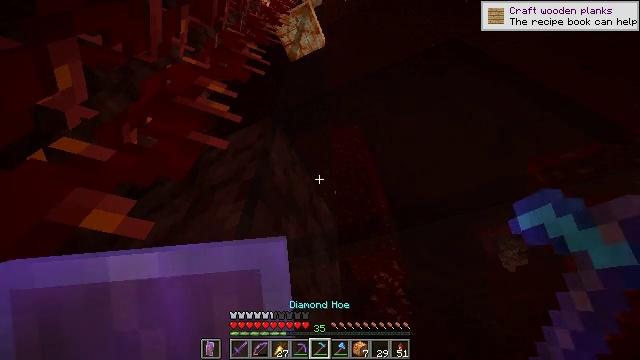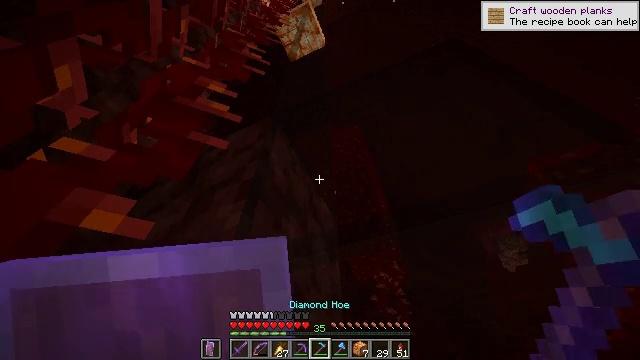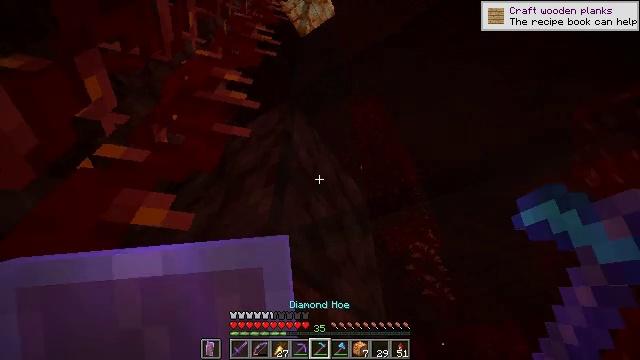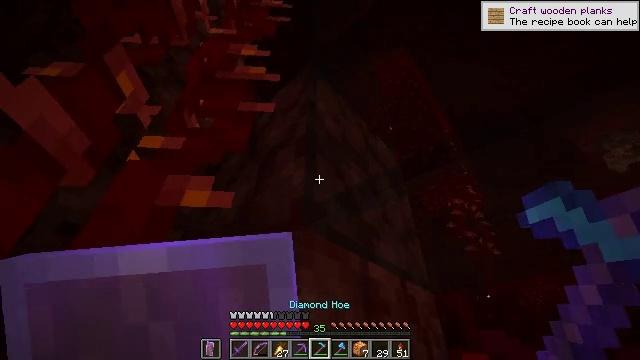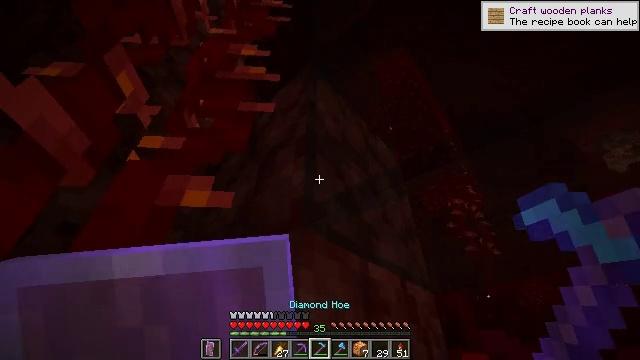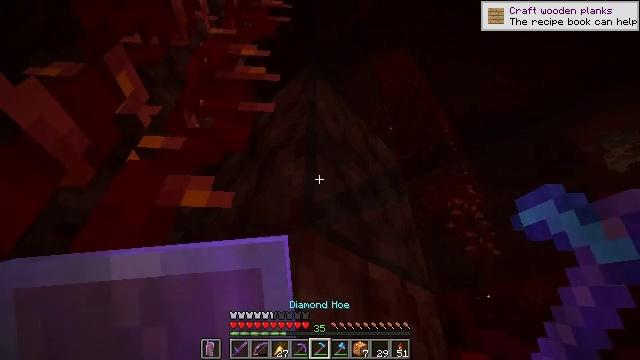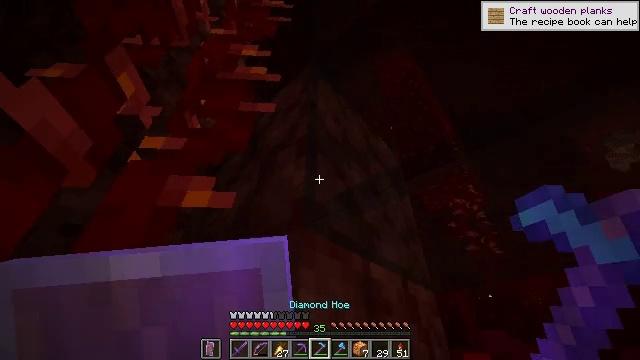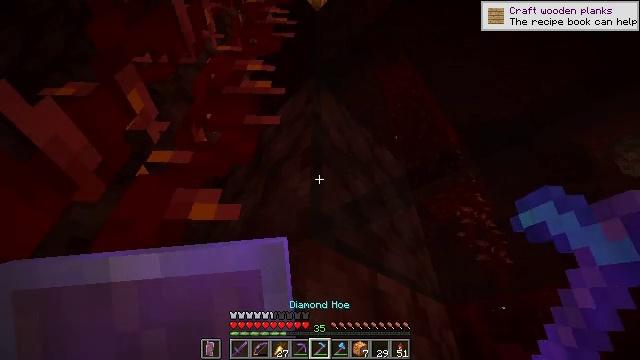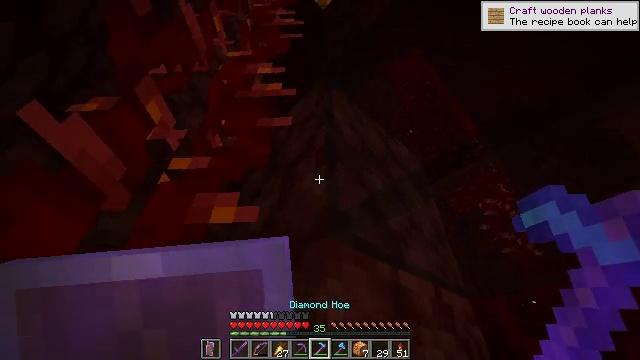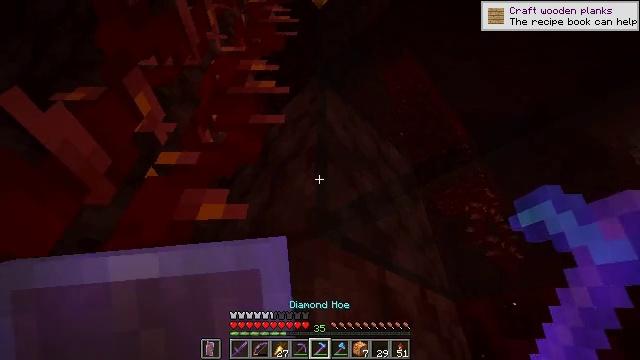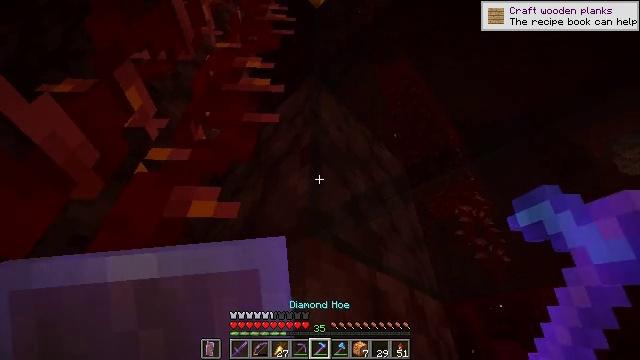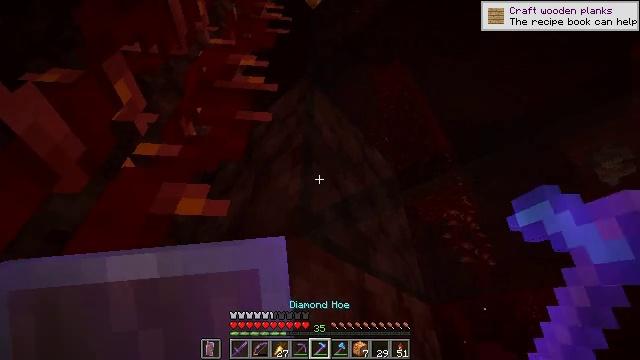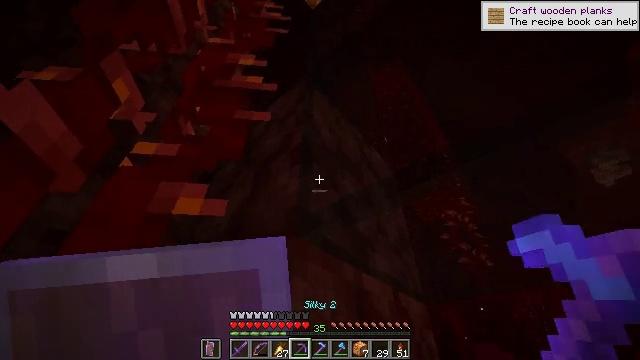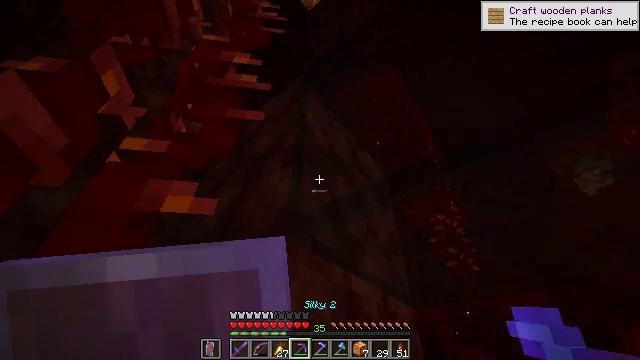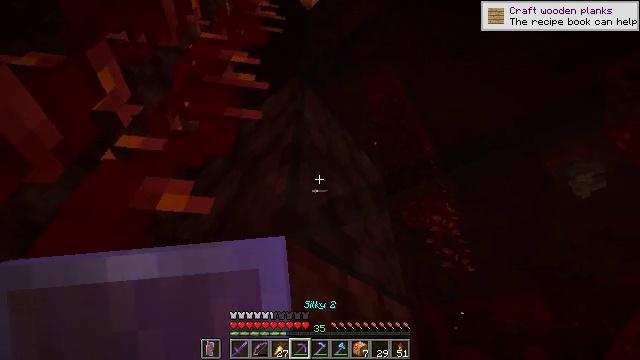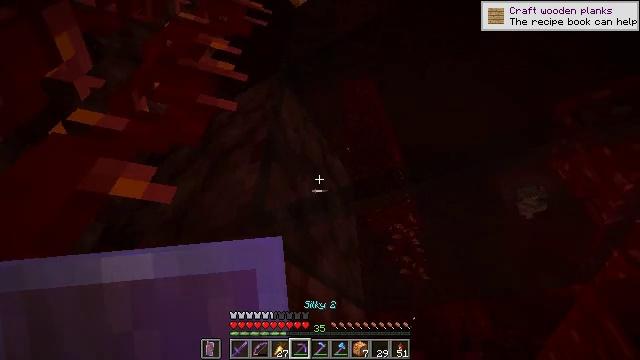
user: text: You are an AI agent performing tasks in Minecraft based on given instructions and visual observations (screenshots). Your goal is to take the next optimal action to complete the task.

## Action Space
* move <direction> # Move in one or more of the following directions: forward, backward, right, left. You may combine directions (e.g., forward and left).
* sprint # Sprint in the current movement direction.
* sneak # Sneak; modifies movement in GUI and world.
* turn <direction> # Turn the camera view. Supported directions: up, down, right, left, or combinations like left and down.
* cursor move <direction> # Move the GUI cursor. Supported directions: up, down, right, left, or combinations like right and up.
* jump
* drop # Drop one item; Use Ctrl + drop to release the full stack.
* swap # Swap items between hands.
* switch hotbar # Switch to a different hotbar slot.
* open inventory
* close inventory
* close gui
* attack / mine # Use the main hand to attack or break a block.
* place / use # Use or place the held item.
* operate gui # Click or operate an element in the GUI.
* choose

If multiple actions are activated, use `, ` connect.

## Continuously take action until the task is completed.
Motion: motion action
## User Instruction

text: Mine the black stained glass block.
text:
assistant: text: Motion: no_op
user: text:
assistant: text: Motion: turn left and down
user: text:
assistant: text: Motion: turn left and down
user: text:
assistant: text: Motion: no_op
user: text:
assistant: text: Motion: no_op
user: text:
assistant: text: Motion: no_op
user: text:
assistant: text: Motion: turn left and up
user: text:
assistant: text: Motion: turn left
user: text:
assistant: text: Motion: turn right
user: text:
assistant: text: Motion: turn right
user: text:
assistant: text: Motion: turn right
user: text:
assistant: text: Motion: no_op
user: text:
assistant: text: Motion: turn right
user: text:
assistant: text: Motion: no_op
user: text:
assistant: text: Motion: turn right
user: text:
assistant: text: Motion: turn right
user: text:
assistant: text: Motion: no_op
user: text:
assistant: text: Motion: no_op
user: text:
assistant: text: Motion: no_op
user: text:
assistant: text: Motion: turn right and up
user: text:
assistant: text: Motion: turn right and up
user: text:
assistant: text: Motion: attack / mine
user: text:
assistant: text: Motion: attack / mine
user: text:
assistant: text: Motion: attack / mine
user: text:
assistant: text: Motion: turn right and up, attack / mine
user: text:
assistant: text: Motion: turn right and up, attack / mine
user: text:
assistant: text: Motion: turn right and up, attack / mine
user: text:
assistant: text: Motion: attack / mine
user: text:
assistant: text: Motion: attack / mine
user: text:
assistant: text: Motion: attack / mine